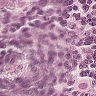
Metastatic tissue present: yes